Question: I am trying to display my own photos form my facebook page.
I am using the latest FB SDK.
I have various photos in my FB.
'''
<?php
require '../src/facebook.php';
// Create our Application instance (replace this with your appId and secret).
$facebook = new Facebook(array(
'appId' => '699018806799368',
'secret' => '',
));
// Get User ID
$user = $facebook->getUser();
// We may or may not have this data based on whether the user is logged in.
// If we have a $user id here, it means we know the user is logged into
// Facebook, but we don't know if the access token is valid. An access
// token is invalid if the user logged out of Facebook.
if ($user) {
try {
// Proceed knowing you have a logged in user who's authenticated.
$user_profile = $facebook->api('/me');
$photos = $facebook->api('me/photos');
print_r($photos);
} catch (FacebookApiException $e) {
error_log($e);
$user = null;
}
}
// Login or logout url will be needed depending on current user state.
if ($user) {
$logoutUrl = $facebook->getLogoutUrl();
} else {
$statusUrl = $facebook->getLoginStatusUrl();
$loginUrl = $facebook->getLoginUrl();
}
?>
<!doctype html>
<html xmlns:fb="http://www.facebook.com/2008/fbml">
<body>
<h1>php-sdk</h1>
<?php if ($user): ?>
<a href="<?php echo $logoutUrl; ?>">Logout</a>
<?php else: ?>
<div>
Check the login status using OAuth 2.0 handled by the PHP SDK:
<a href="<?php echo $statusUrl; ?>">Check the login status</a>
</div>
<div>
Login using OAuth 2.0 handled by the PHP SDK:
<a href="<?php echo $loginUrl; ?>">Login with Facebook</a>
</div>
<?php endif ?>
<h3>PHP Session</h3>
<pre><?php print_r($_SESSION); ?></pre>
<?php if ($user): ?>
<h3>You</h3>
<img src="https://graph.facebook.com/<?php echo $user; ?>/picture">
<h3>Your User Object (/me)</h3>
<pre><?php print_r($user_profile); ?></pre>
<?php else: ?>
<strong><em>You are not Connected.</em></strong>
<?php endif ?>
</body>
</html>
'''
However $photos is empty: what Am I doing wrong ?
Do I need any special rights for my application ?

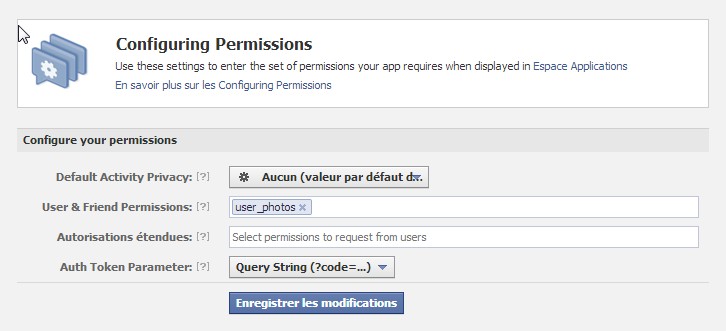
Answer: Adding the permissions in the App Settings is for the App Centre only, the permissions will actually be asked in the app only if you add them in your login code.
So, replace-
'''
$loginUrl = $facebook->getLoginUrl();
'''
with-
'''
$params = array(
'scope' => 'user_photos'
);
$loginUrl = $facebook->getLoginUrl($params);
'''